Question: Here is my 'for' loop:
'''
let size:Int = 64
for var z = 0;z < size;++z{
}
'''
I think the syntax is right, but the compiler always tells me:

is it bug or something?
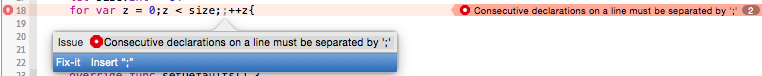
Answer: From your screenshot, it looks like you're inserting code in the body of a class directly. You should move it to, e.g., the body of a method. Then it will compile fine.
I would still encourage you to insert spaces after ';' and ':' for readability, however.